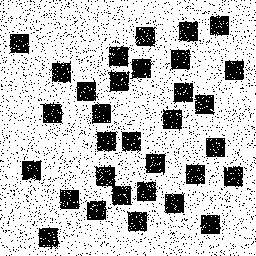
Squares: 32
Triangles: 0
Stars: 0
Total shapes: 32